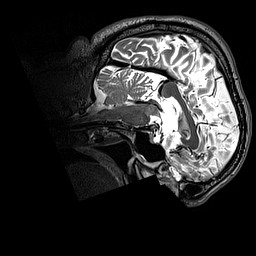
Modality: T2w
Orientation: sagittal
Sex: male
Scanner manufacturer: siemens
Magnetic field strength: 3 T
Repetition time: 3.2 s
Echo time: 0.409 s